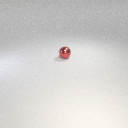
small red metal sphere